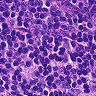
Metastatic tissue present: no